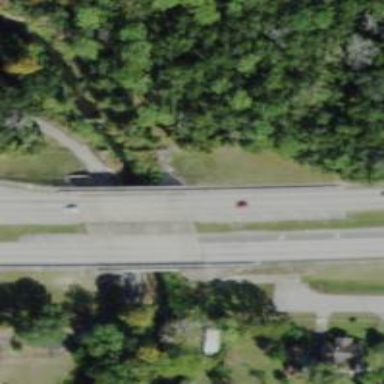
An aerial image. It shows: Expressway with asphalt surface classified as trunk highway.